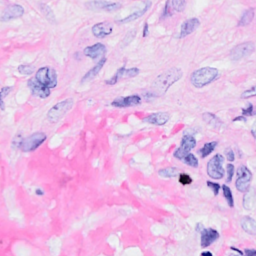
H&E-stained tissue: Breast